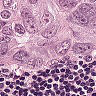
Metastatic tissue present: yes